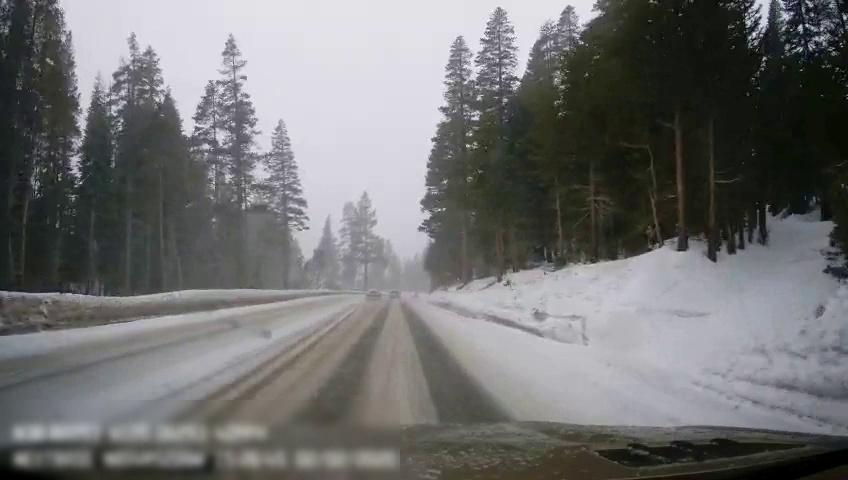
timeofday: Day
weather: Snowy
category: Drivable Space
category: Vehicles | Car
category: Vehicles | SUV